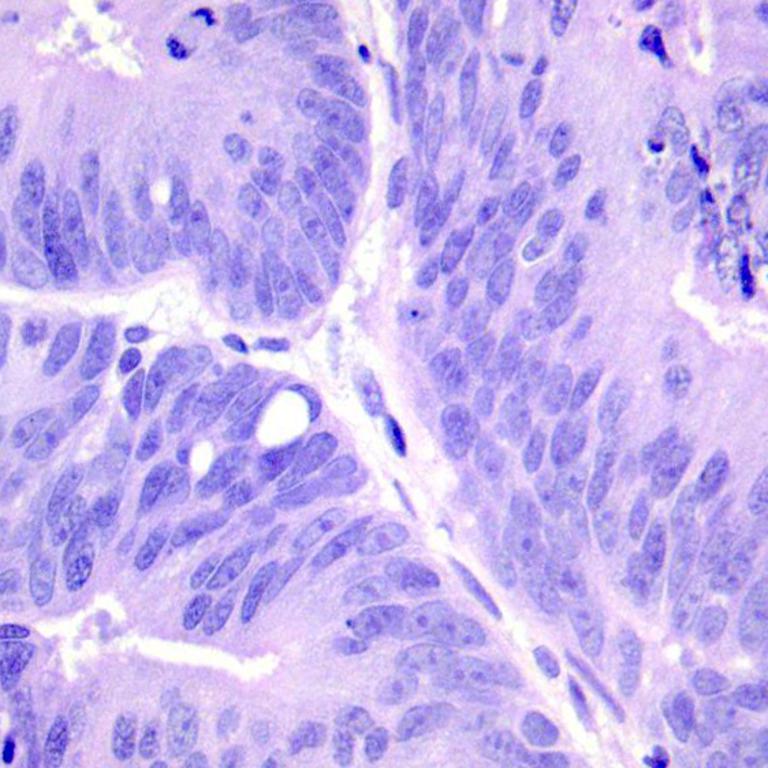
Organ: colon
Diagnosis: adenocarcinomas